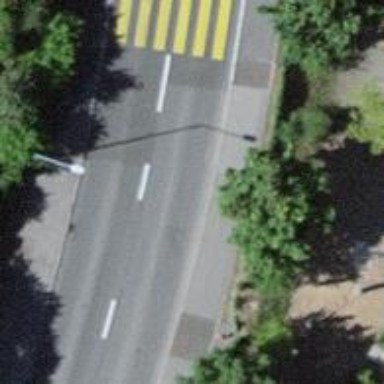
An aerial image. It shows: Tertiary road with separate sidewalks on both sides.